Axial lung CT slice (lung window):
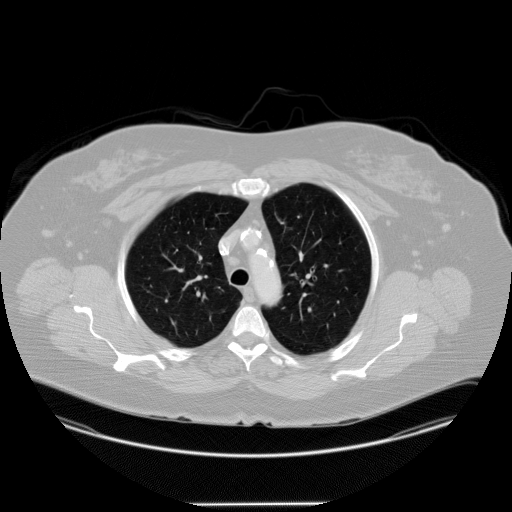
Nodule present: no